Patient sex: M
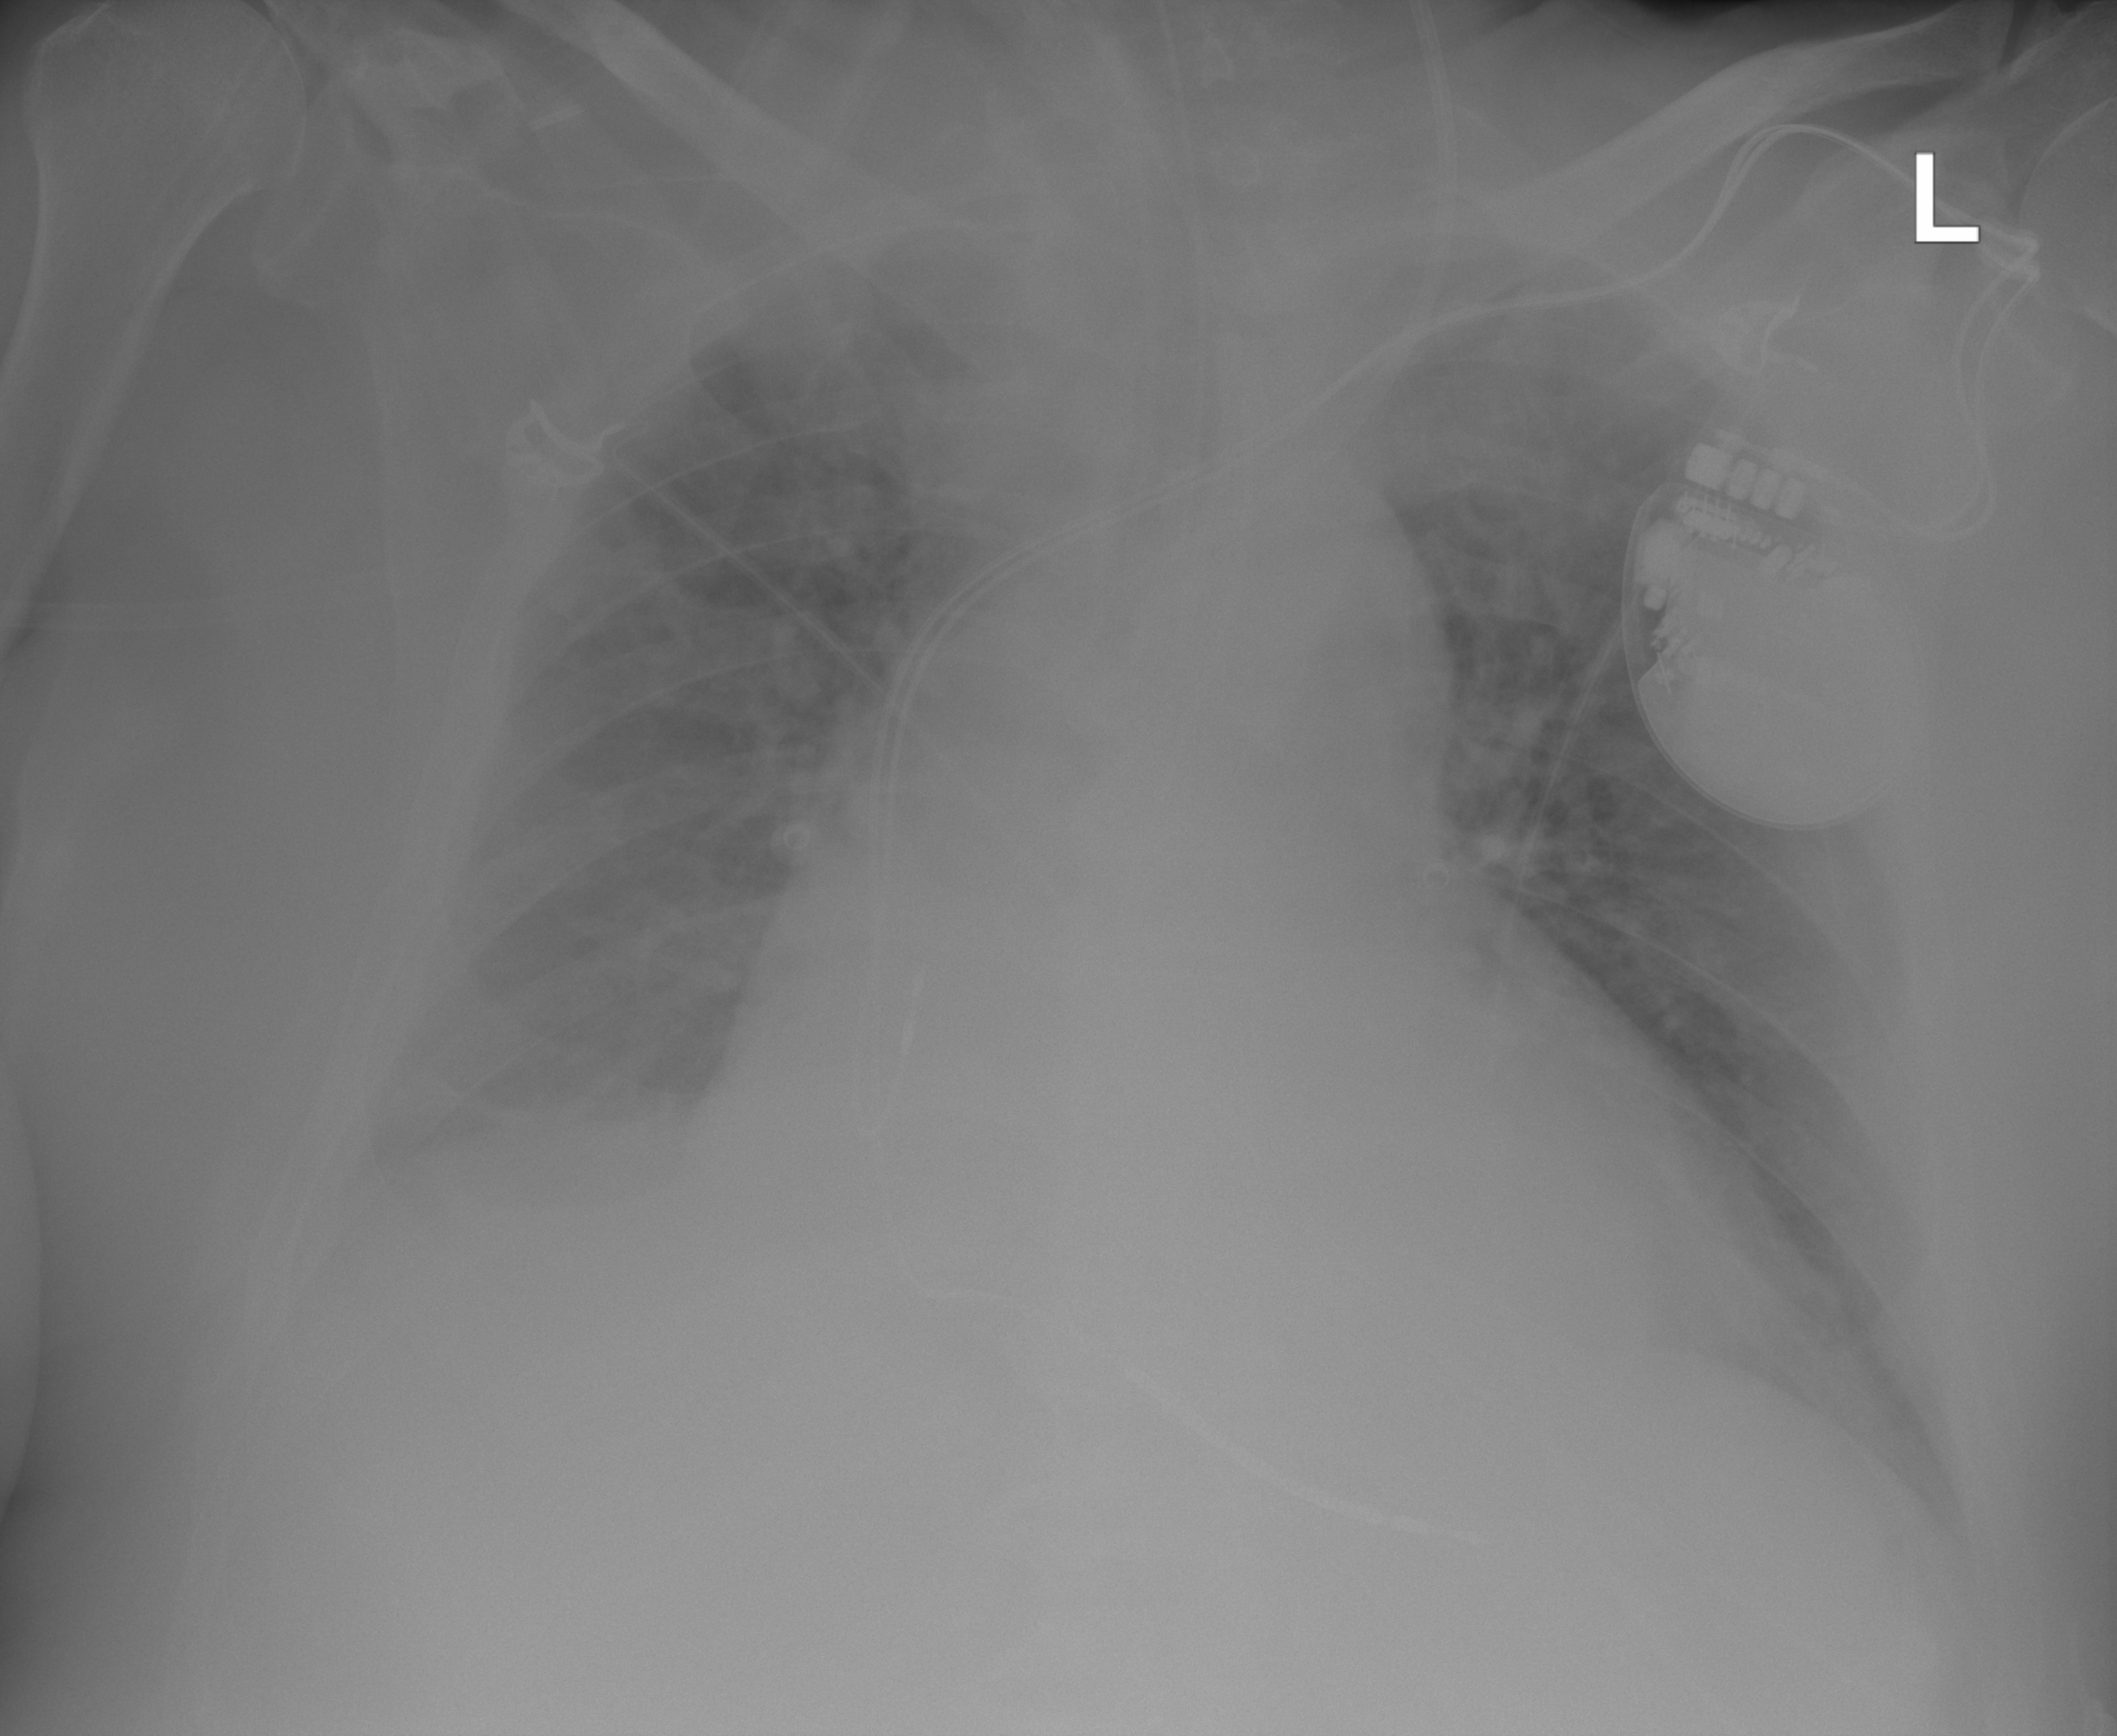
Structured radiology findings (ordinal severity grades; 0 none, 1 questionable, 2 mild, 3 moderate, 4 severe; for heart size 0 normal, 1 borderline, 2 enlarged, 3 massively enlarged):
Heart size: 3
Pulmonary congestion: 2
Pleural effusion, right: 2
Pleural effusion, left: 1
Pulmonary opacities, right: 2
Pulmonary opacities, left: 2
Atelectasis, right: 2
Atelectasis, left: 2